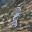
Label: 1